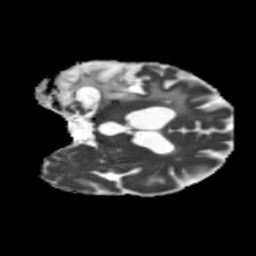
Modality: MD
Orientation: coronal
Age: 67
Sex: male
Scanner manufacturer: siemens
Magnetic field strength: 3 T
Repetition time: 5.25 s
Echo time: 0.08 s